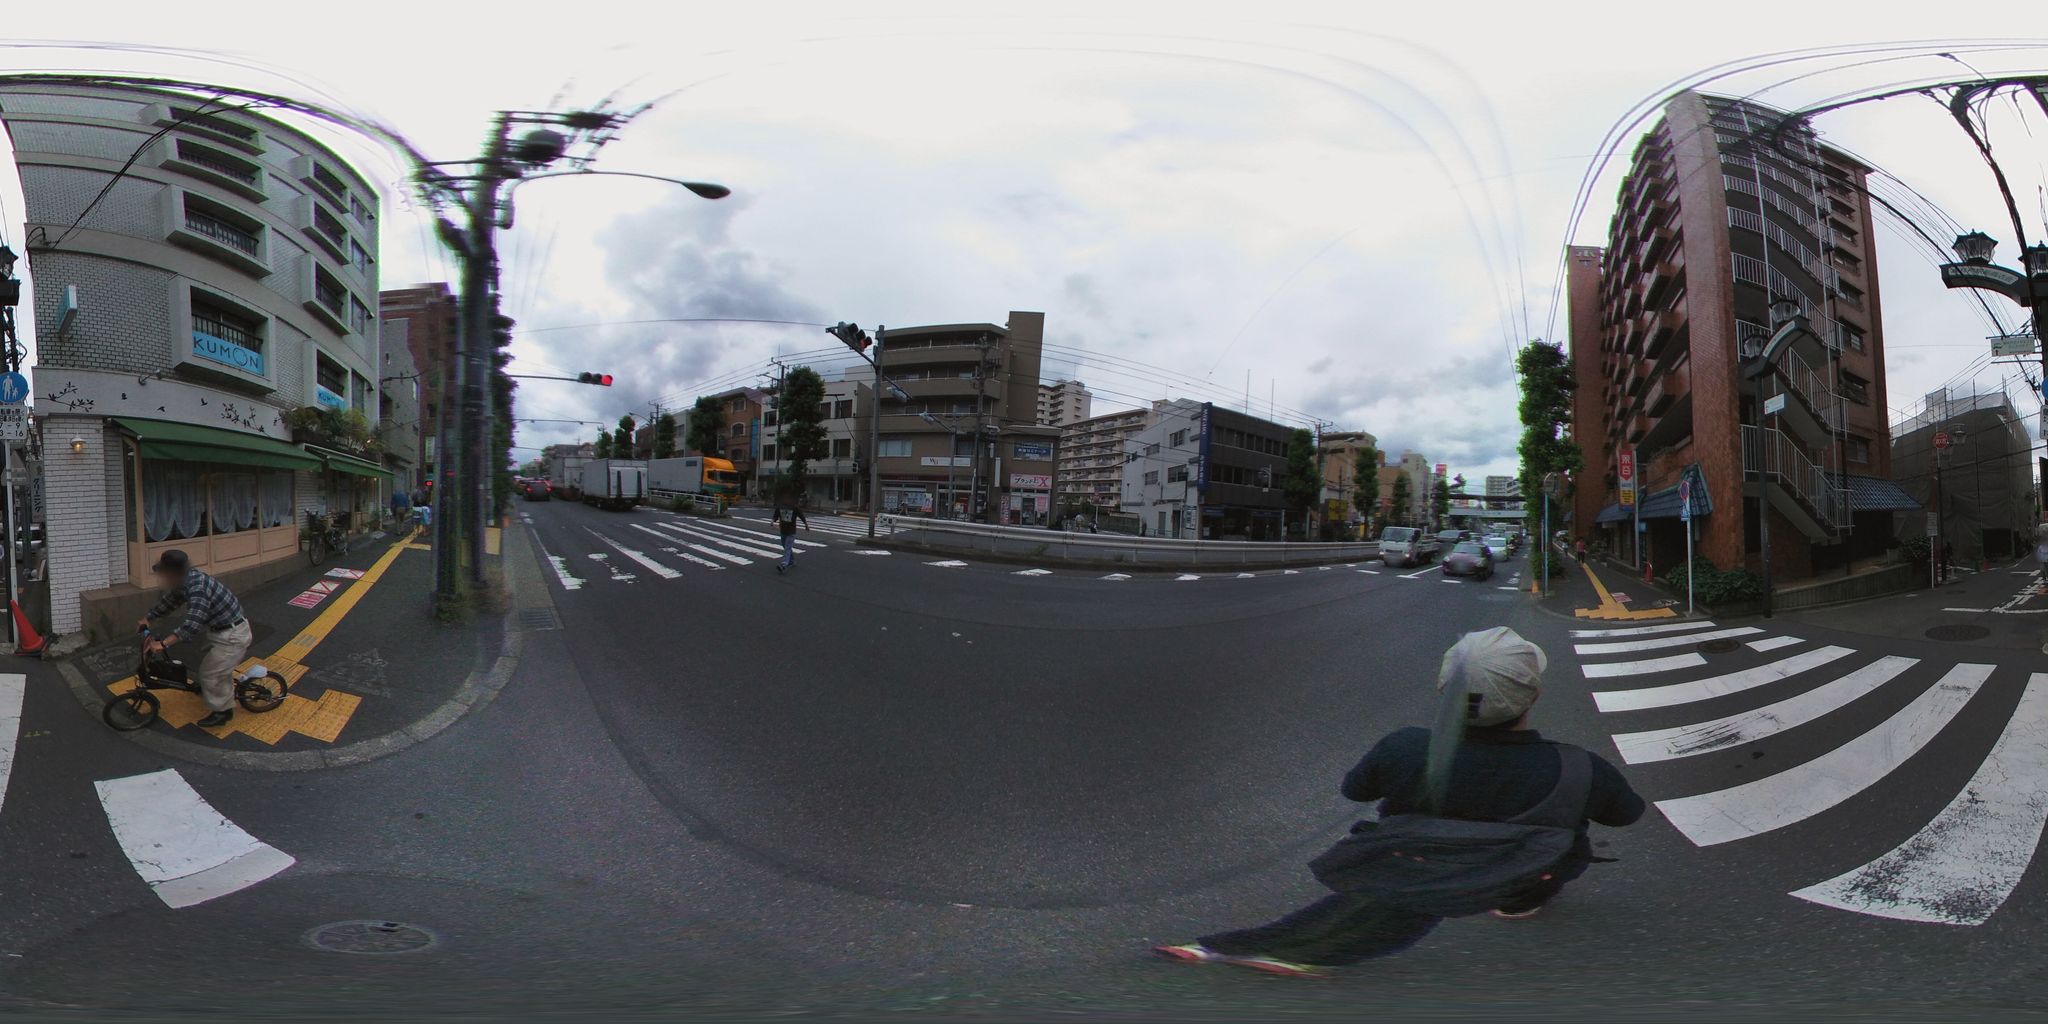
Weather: cloudy
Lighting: day
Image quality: good
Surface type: cycling surface
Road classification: footway
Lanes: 3, 2
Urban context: urban centre
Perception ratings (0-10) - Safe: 1.34, Lively: 3.19, Beautiful: 5.38, Boring: 3.32, Depressing: 3.26, Wealthy: 4.04